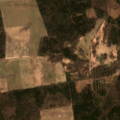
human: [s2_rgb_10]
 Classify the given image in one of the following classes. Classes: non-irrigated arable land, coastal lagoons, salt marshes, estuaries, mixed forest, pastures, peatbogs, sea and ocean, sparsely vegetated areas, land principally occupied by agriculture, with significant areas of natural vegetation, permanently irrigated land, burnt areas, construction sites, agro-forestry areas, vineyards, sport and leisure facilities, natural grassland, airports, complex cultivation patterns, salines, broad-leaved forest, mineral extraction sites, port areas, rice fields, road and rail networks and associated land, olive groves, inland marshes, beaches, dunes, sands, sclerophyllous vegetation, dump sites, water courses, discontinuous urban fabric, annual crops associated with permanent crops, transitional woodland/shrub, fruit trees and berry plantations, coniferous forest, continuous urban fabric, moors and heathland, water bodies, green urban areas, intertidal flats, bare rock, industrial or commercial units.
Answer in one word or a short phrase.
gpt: non-irrigated arable land, land principally occupied by agriculture, with significant areas of natural vegetation, broad-leaved forest, mixed forest